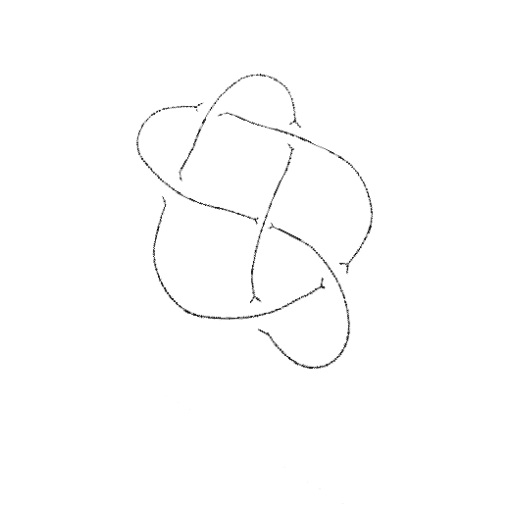
Crossing number: 6